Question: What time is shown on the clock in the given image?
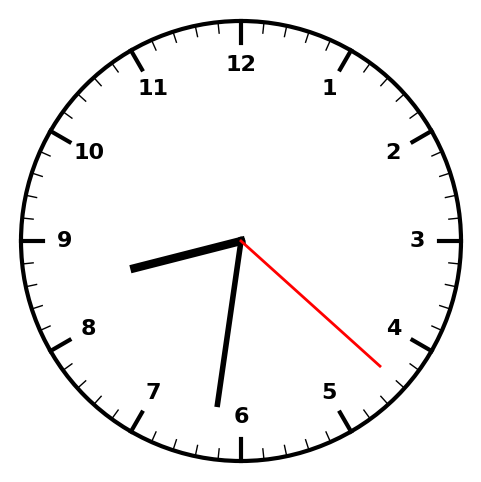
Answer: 08:31:22